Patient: sex M, age 43
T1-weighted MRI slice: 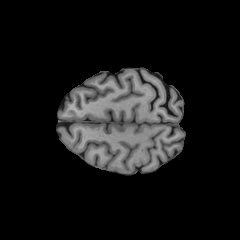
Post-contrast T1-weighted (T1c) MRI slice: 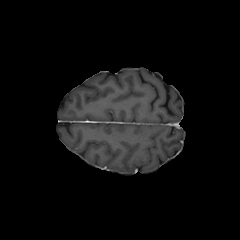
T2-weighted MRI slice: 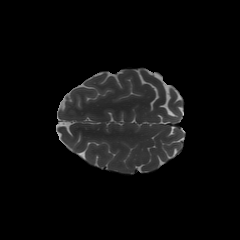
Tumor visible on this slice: no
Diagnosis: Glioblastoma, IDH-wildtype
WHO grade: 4